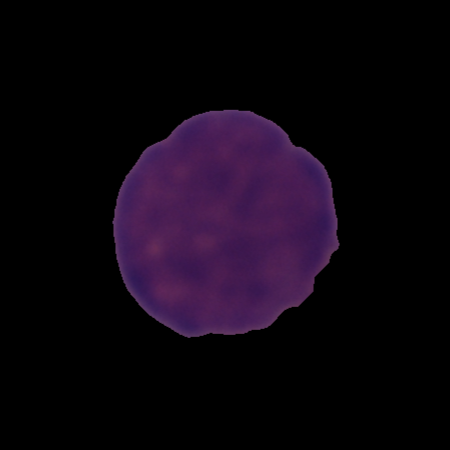
Label: cancer